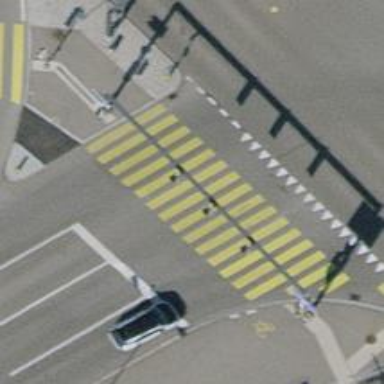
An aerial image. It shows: Asphalt cycleway with crossing equipped with traffic signals.